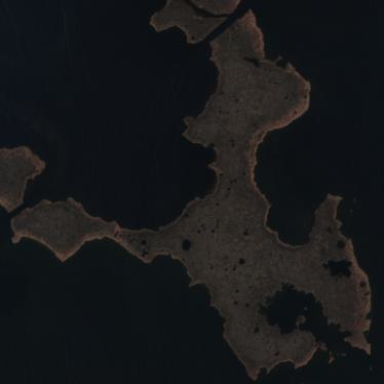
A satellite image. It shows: Picturesque coastline scene.